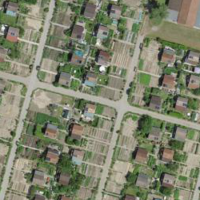
EUNIS habitat code: 53
Species observed at this site:
Dianthus armeria